Field crop: maize
Growth stage: 2
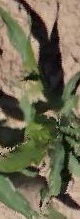
Species: maize